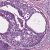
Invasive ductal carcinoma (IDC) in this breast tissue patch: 0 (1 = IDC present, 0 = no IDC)